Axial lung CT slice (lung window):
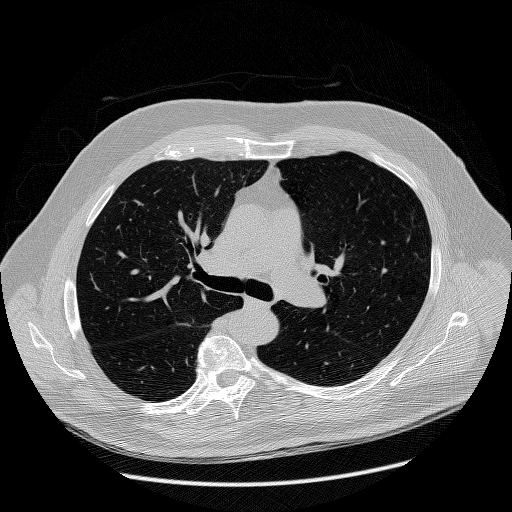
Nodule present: no